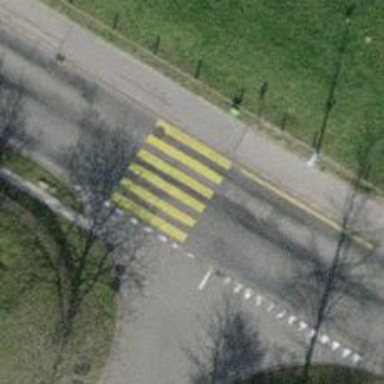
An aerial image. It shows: Uncontrolled zebra crossing on the road.